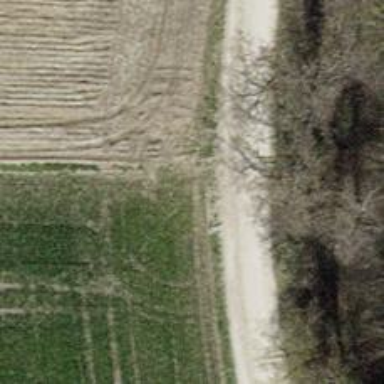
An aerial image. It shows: Track with fine gravel surface. The track type is grade 2.